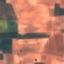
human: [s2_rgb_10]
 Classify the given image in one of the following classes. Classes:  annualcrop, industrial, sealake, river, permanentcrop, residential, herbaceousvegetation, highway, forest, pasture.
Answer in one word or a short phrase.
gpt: PermanentCrop